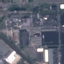
Land use / land cover class: Industrial